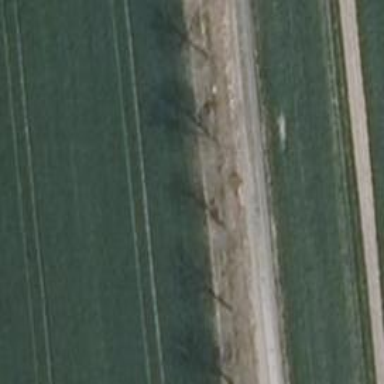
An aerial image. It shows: Row of deciduous broadleaved trees.